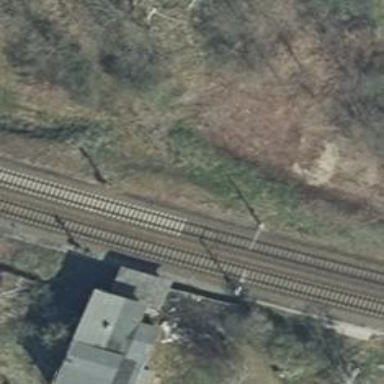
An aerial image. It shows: Milestone along the railway with catenary mast.